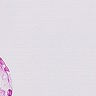
Metastatic tissue present: no